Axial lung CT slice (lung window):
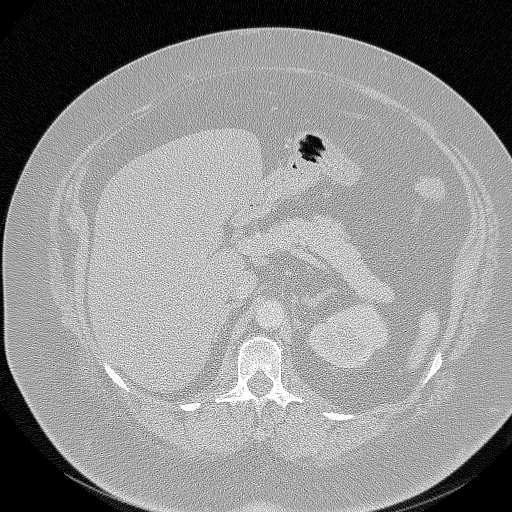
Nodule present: no